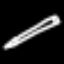
Label: pencil